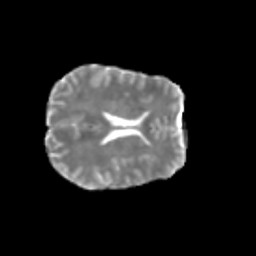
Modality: T2w
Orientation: axial
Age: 32
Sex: male
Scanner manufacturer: siemens
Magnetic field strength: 3 T
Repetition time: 1.8 s
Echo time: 0.07 s